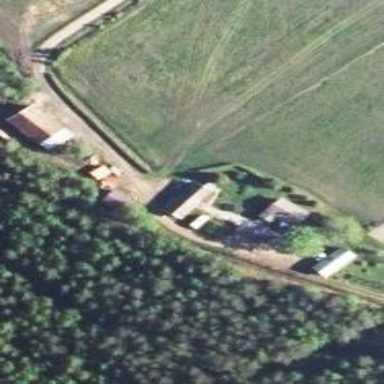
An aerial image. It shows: Farm.